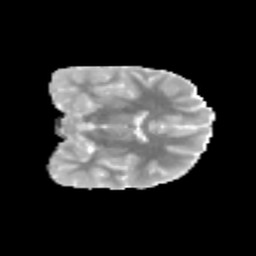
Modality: MD
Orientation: coronal
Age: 14
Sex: female
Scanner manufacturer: siemens
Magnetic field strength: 3 T
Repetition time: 3.8 s
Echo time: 0.07 s